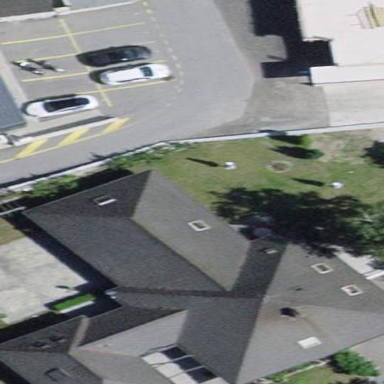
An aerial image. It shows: Detached building.